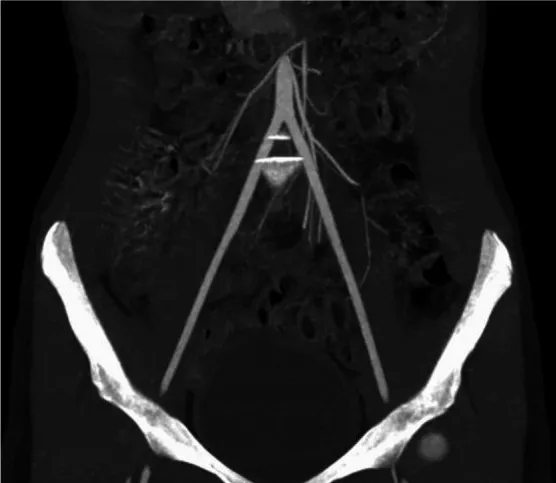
Preoperative multislice computerized tomography scan of the external iliac arteries. Representative coronal image of patient's CT scan of the external iliac arteries with contrast performed on the day of surgery, illustrating gracile external iliac arteries with a slightly larger diameter of the left external iliac artery.
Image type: radiology (ct)